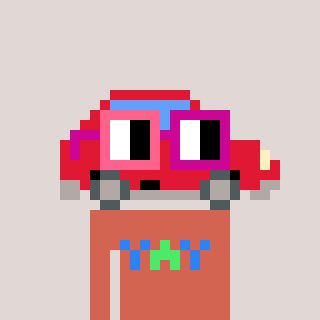
a pixel art character with square pink and red glasses, a car-shaped head and a peachy-colored body on a warm background